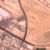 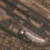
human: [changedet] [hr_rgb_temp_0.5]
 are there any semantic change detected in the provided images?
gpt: An airport has been built.